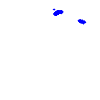
Particle: pion